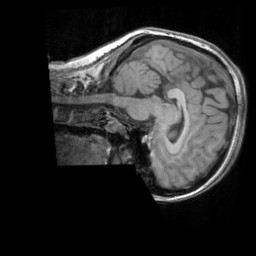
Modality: T1w
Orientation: sagittal
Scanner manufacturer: siemens
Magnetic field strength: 3 T
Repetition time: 1.83 s
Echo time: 0.00303 s